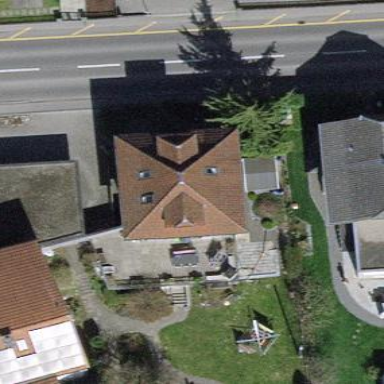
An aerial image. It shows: Building with tiled roof.